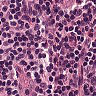
Metastatic tissue present: no